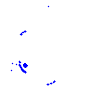
Particle: pion